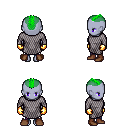
a pixel art fantasy rpg character, female body template, dark elf, purple skin, chain mail, magenta pants, green short mohawk hairstyle, gold gloves, brown shoes, four views (front, back, left, right), 2x2 character sprite sheet, small pixel art, hard edges, no anti-aliasing